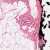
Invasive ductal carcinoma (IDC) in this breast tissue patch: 0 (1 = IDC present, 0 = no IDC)